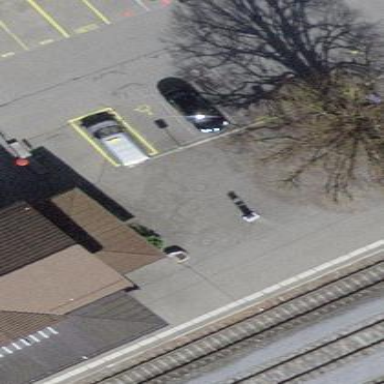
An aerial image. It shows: Parking available on the street side.